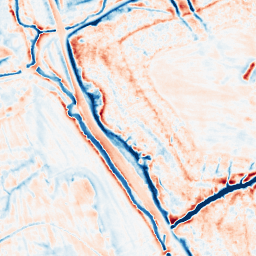
Category: multiscale
Decomposition family: dog_multiscale
Decomposition parameters: sigma_ratio: 1.4
n_scales: 6
base_sigma: 0.5
Upsampling method: quartic
Upsampling parameters: scale: 2
Upsampling scale: 2